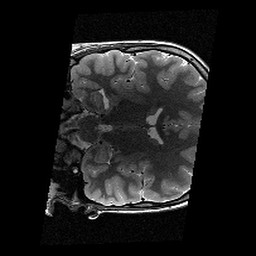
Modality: T2w
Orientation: coronal
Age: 11
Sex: male
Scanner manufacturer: siemens
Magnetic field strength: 3 T
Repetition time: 9.23 s
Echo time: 0.067 s